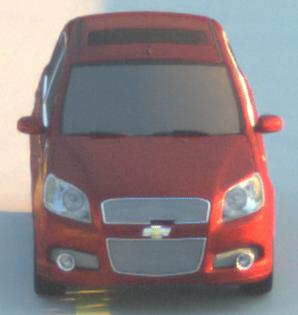
Make: Chevrolet
Model: Aveo 1.2
Detailed model: Aveo
Model produced from: 2008/06
Model produced until: 2011/01
Doors: 3
Color: red
Road condition: dry road
Daytime: sunrise or sunset
Contrast: medium contrast